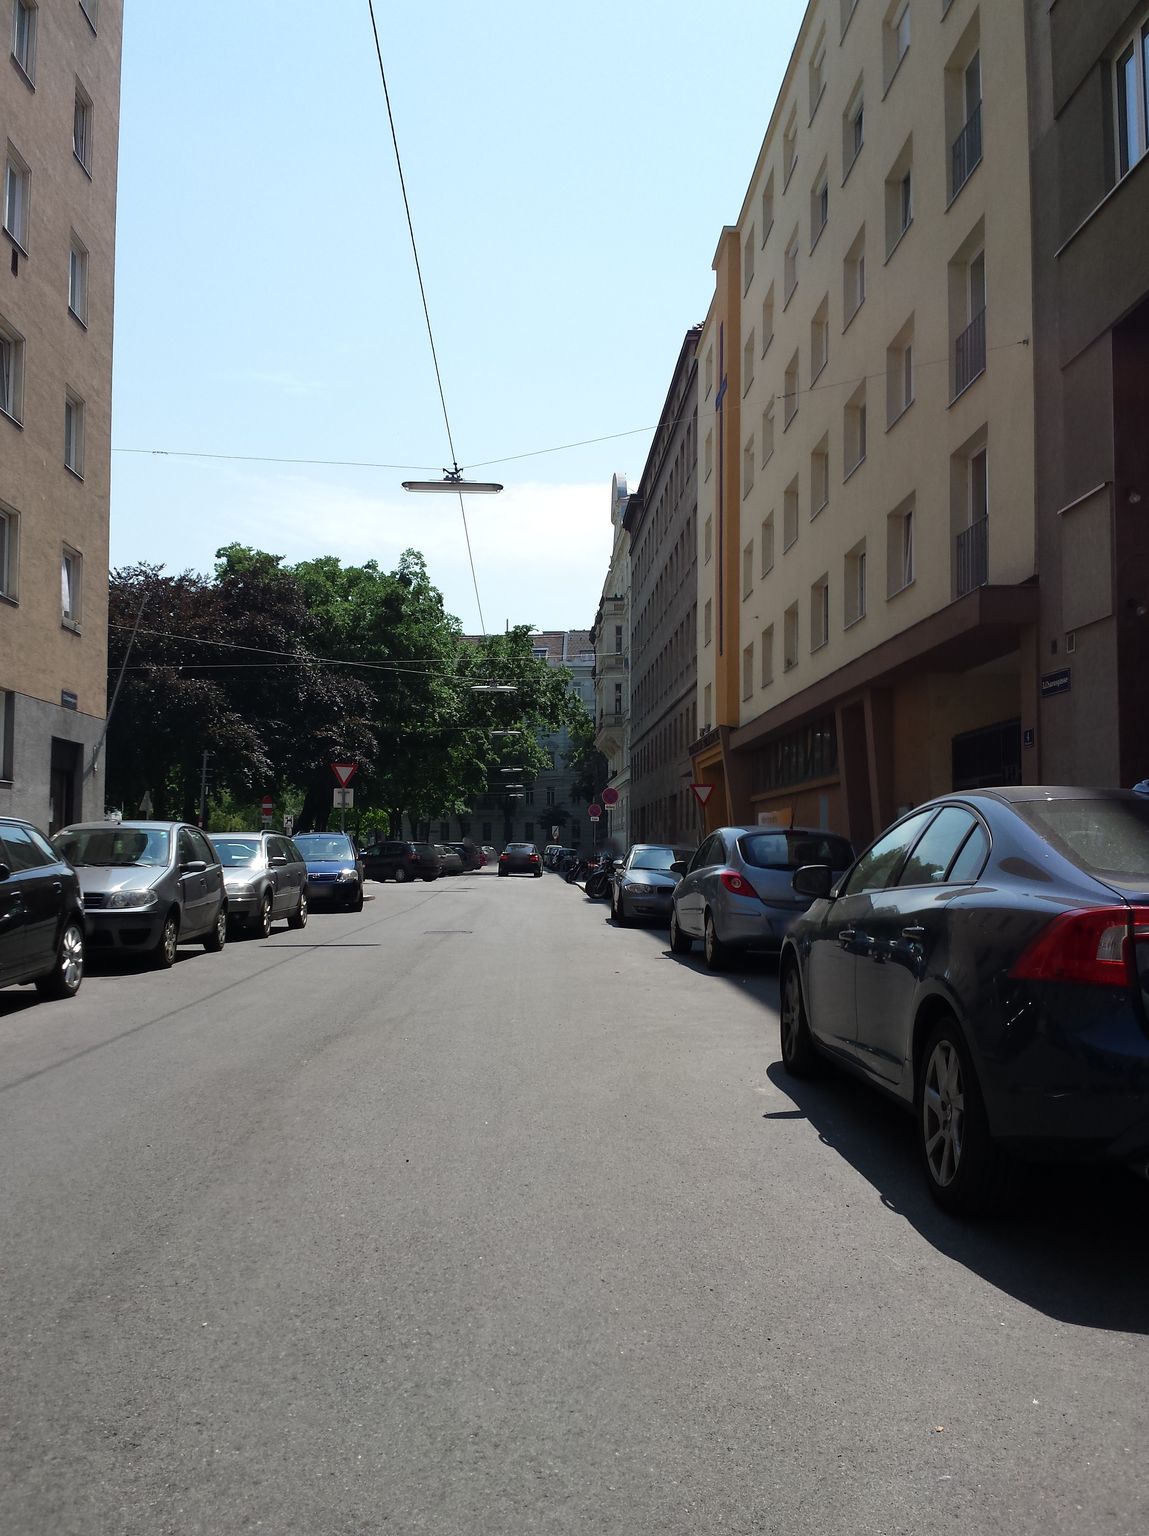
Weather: clear
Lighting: day
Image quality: good
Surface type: driving surface
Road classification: footway, residential, service
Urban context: urban centre
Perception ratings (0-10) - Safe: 7.65, Lively: 9.66, Beautiful: 7.96, Boring: 1.72, Depressing: 4.22, Wealthy: 3.27